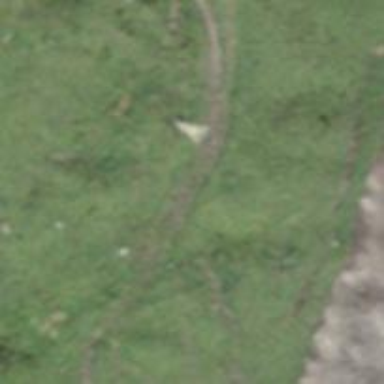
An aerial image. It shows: Path.